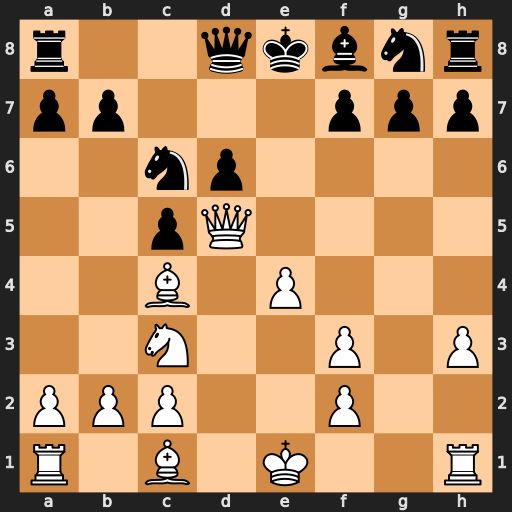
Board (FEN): r2qkbnr/pp3ppp/2np4/2pQ4/2B1P3/2N2P1P/PPP2P2/R1B1K2R
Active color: w
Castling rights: KQkq
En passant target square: -
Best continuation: Qxf7#